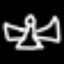
Label: angel